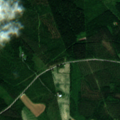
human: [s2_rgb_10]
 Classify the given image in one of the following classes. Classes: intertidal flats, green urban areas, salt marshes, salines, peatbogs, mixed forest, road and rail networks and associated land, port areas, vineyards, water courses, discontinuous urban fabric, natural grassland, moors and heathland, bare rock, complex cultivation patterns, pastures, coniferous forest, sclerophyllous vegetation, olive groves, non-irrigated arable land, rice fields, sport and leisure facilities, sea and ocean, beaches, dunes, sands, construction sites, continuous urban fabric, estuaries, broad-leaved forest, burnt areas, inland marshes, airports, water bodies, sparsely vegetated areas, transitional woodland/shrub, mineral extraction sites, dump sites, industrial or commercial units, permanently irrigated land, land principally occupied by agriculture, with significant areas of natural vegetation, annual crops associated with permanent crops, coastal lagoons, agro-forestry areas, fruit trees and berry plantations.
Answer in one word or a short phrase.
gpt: coniferous forest, mixed forest, transitional woodland/shrub